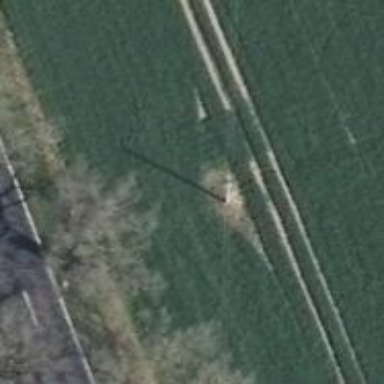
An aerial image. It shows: Power pole.